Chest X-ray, AP view. Patient: 28 years old, sex M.
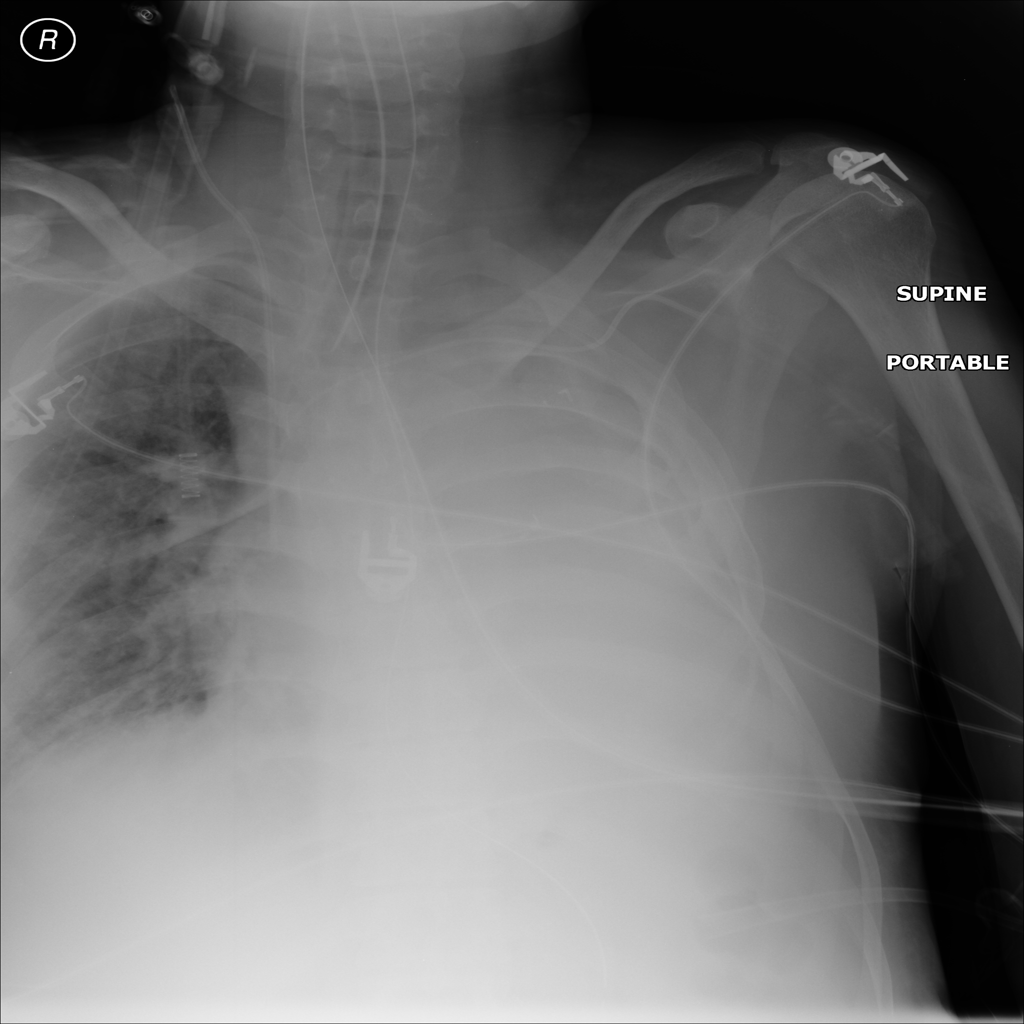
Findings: Atelectasis